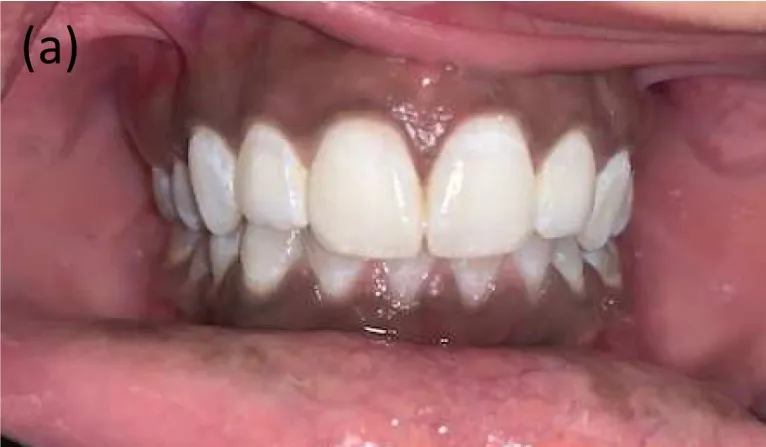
Clinical photographs of oral melanoacanthoma. . Macular brown pigmentation with irregular margins involving. Upper, and ,lower attached, and ,free gingivae.
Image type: medical_photograph (oral_photograph)